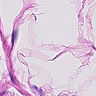
Metastatic tissue present: no